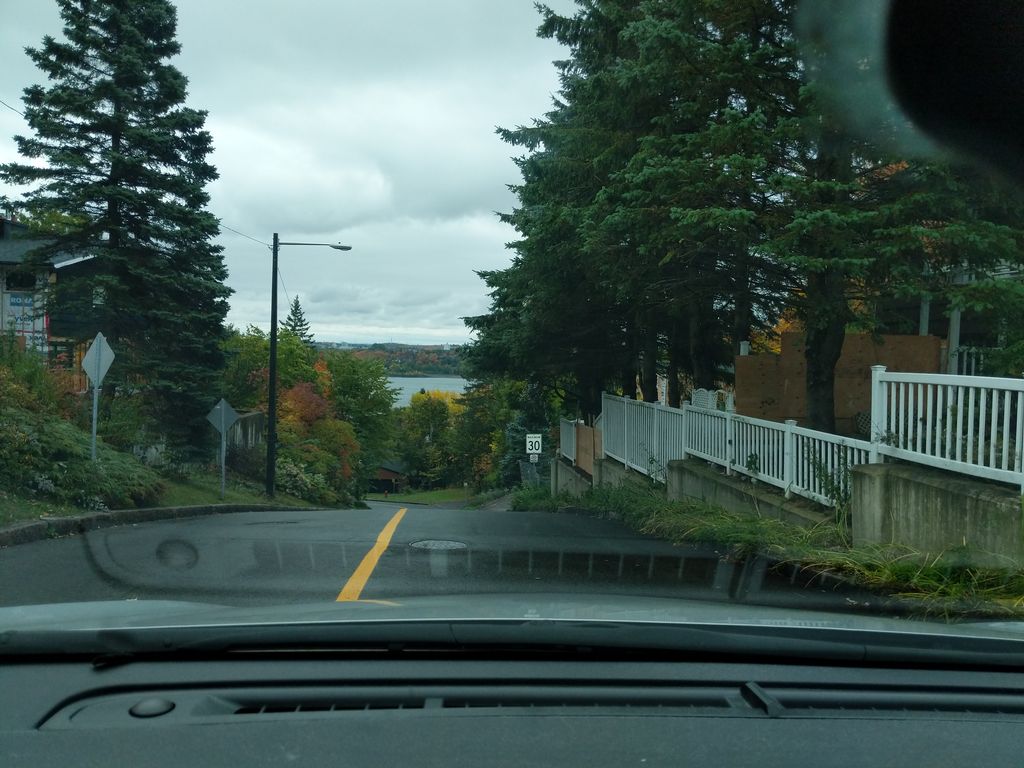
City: quebec_city